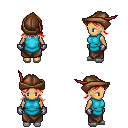
a pixel art fantasy rpg character, female body template, human, tanned skin, teal tunic, robe skirt, red loose hair, leather cap, metal gloves, white slippers, four views (front, back, left, right), 2x2 character sprite sheet, small pixel art, hard edges, no anti-aliasing